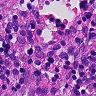
Metastatic tissue present: no